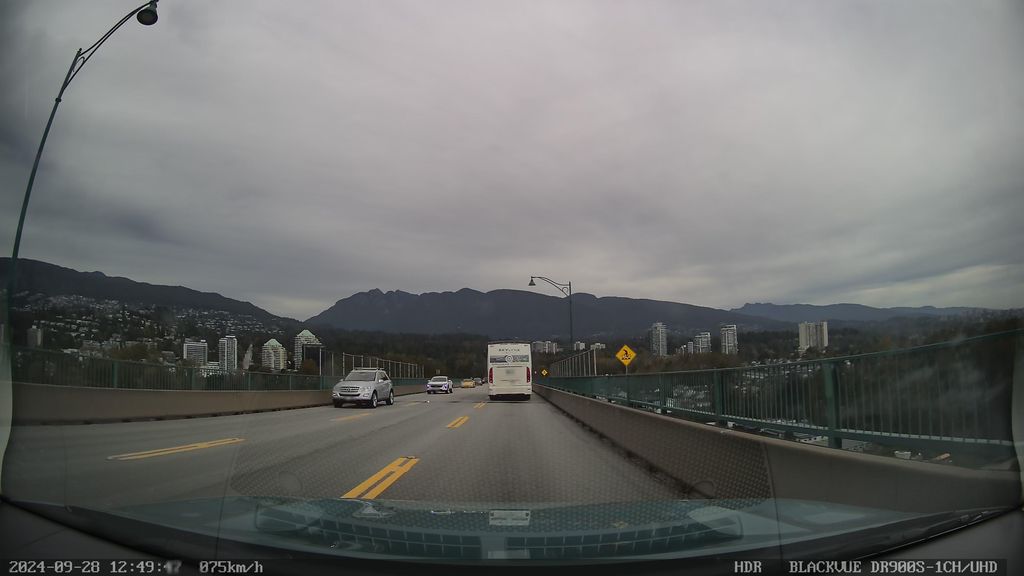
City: vancouver